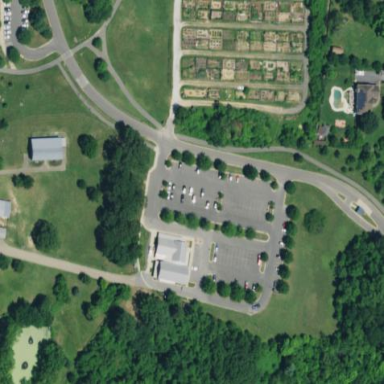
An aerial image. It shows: Parking area.